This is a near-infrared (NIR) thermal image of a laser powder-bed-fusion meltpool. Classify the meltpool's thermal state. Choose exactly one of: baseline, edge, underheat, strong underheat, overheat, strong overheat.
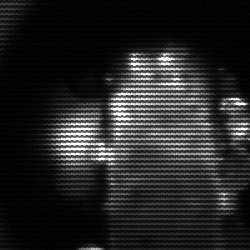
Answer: strong underheat